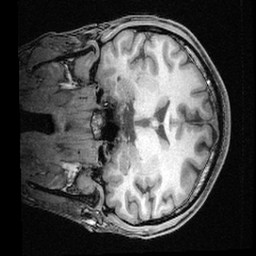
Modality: T1w
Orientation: coronal
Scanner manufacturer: ge
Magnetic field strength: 3 T
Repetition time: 0.008572 s
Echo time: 0.003384 s